Interaction volume radius: 10 \u00c5
Interaction volume height: 35 \u00c5
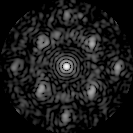
Disorder parameter: 0.5134